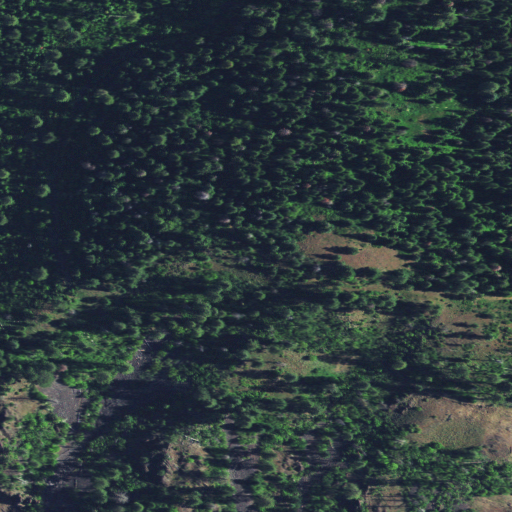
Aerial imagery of mountain in Idaho named Fish Creek Point containing only evergreen forest